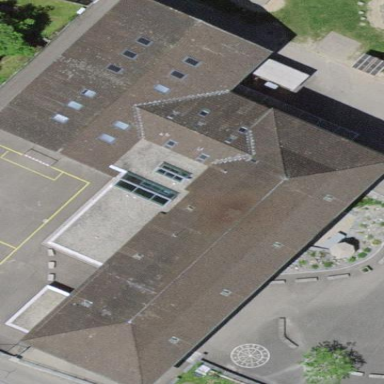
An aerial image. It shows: School building.